【题型】解答题　【知识点】向量　【难度】easy
已知: 如图, 在等腰梯形$ABCD$中, $AD \parallel BC$, $BC = 2AD$, $E$为$BC$的中点, 设$\overrightarrow{AB} = \vec{a}$, $\overrightarrow{AD} = \vec{b}$.

(1) 填空: $\overrightarrow{BD} = \underline{\quad\quad}$; $\overrightarrow{DC} = \underline{\quad\quad}$; $\overrightarrow{AC} = \underline{\quad\quad}$; (用$\vec{a}$, $\vec{b}$的式子表示)

(2) 在图中求作$\overrightarrow{BE} + \overrightarrow{DC}$. (不要求写出作法, 只需写出结论即可)
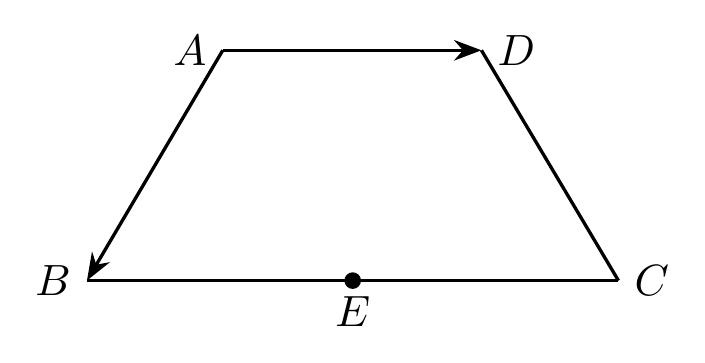
【解答】
【答案】(1) $\vec{b} - \vec{a}$; $\vec{a} + \vec{b}$; $\vec{a} + 2\vec{b}$ (或$\vec{a} + \vec{b} + \vec{b}$); (2) 图见解析, $\overrightarrow{AC}$ .

【分析】(1) 利用$\overrightarrow{BD} = \overrightarrow{BA} + \overrightarrow{AD}$即可求出$\overrightarrow{BD}$, 首先根据已知可知$\overrightarrow{BC} = 2\overrightarrow{AD}$, 然后利用$\overrightarrow{DC} = \overrightarrow{DB} + \overrightarrow{BC}$即可求出$\overrightarrow{DC}$, 利用$\overrightarrow{AC} = \overrightarrow{AB} + \overrightarrow{BC}$即可求出$\overrightarrow{AC}$;

(2) 首先根据已知可知$\overrightarrow{BE} = \overrightarrow{AD}$, 然后利用三角形法则即可求出$\overrightarrow{BE} + \overrightarrow{DC}$.

【解析】(1) $\overrightarrow{BD} = \overrightarrow{BA} + \overrightarrow{AD} = -\vec{a} + \vec{b} = \vec{b} - \vec{a}$.

$\because AD \parallel BC$, $BC = 2AD$,

$\therefore \overrightarrow{BC} = 2\overrightarrow{AD}$,

$\therefore \overrightarrow{DC} = \overrightarrow{DB} + \overrightarrow{BC} = \vec{a} - \vec{b} + 2\vec{b} = \vec{a} + \vec{b}$.

$\overrightarrow{AC} = \overrightarrow{AB} + \overrightarrow{BC} = \vec{a} + 2\vec{b}$;

(2) 作图如下:

$\because BC = 2AD$, $E$为$BC$的中点,

$\therefore BE = AD$.

$\because AD \parallel BC$,

$\therefore \overrightarrow{BE} = \overrightarrow{AD}$,

$\therefore \overrightarrow{BE} + \overrightarrow{DC} = \overrightarrow{AD} + \overrightarrow{DC} = \overrightarrow{AC}$.

【点睛】本题主要考查向量的运算, 掌握向量的运算法则是解题的关键.